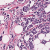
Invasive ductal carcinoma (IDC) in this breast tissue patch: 1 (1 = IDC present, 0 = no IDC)